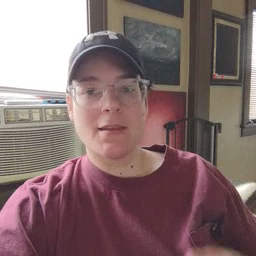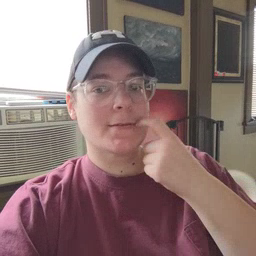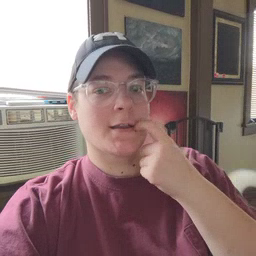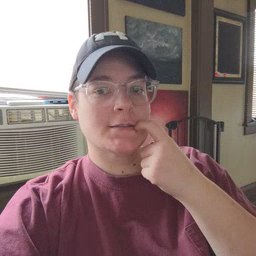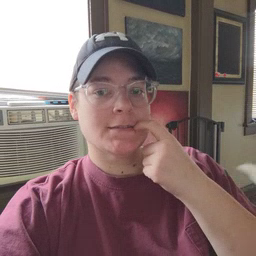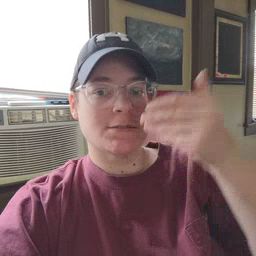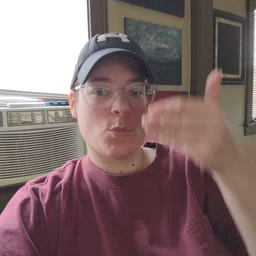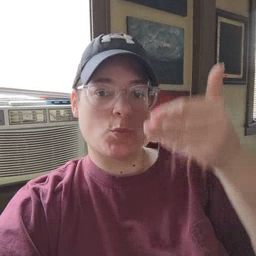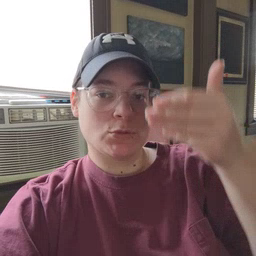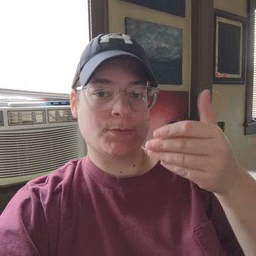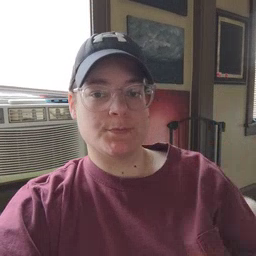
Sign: glasswindow